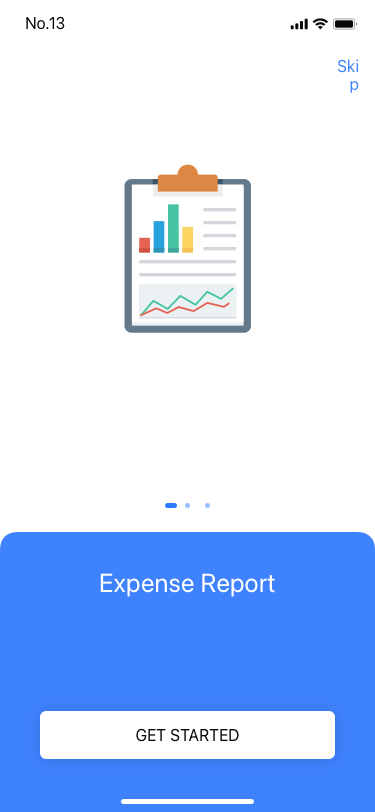
Text in this UI design:
Expense Report
Skip